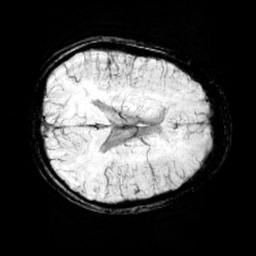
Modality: minIP
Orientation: axial
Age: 12
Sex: female
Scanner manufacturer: siemens
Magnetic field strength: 3 T
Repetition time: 0.027 s
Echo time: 0.02 s